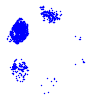
Particle: pion